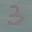
Label: 3